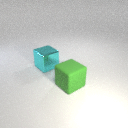
large cyan metal cube to the left of large green rubber cube